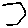
Label: hexagon